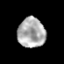
Tissue: prostate
Cell type: Myeloid cells
Senescence score: 0.2629
Nuclear area (px): 805
Mean DAPI intensity: 172.665